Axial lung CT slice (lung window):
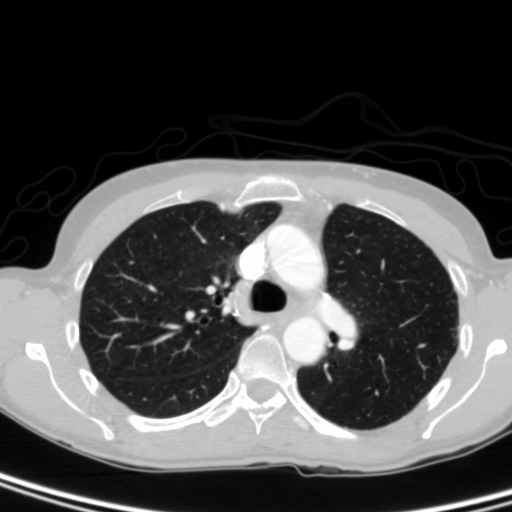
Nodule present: no